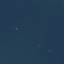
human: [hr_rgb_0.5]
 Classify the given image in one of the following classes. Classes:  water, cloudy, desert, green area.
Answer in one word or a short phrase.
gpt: water